Question: I am using BufferedReader as follows,
'''
BufferedReader stdin = new BufferedReader(new InputStreamReader(System.in));
for (int i = 0; i < 4; i++) {
System.out.println(stdin.readLine());
}
'''
And the input given is as follows,
'''
1
2
3
'''
The last input doesn't end with '
' or '
', therefore for 3 readLine() will expect input from user unless user presses enter key
Any solution for this using Scanner ?
Actually, I got into this problem while solving , <URL> they have mentioned following lines,
Does the last line in the input test case end with a newline? [link]
Nope. No trailing spaces or newlines.
---
<URL>, Submitted at above page, test cases are failing
For Test Case Zero, It shows following output ,

Since, expected output is blank, it means my codes still expects '
or
' which is not provided by input
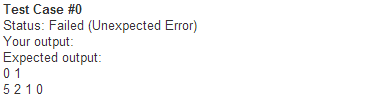
Answer: If the input is terminated - which would be the case if standard input is actually being redirected from a file, for example - then it's fine. 'BufferedReader.readLine' will still return the last line from its input, when it detects the end of the underlying data.
Given that this is an automated challenge, I would this to be the case - I'd expect it to be run as something like
'''
java Solution < input.txt
'''
So basically, I believe you should be fine.